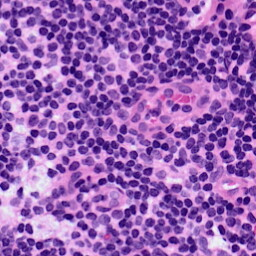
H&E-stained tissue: LymphNode